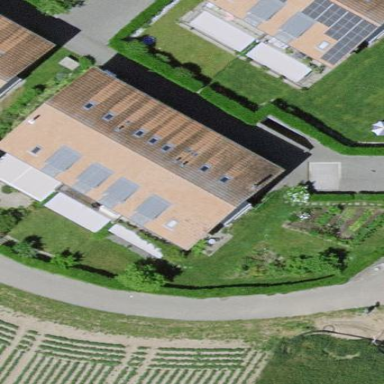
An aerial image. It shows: Residential building with gabled roof.